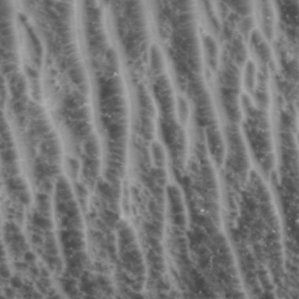
Label: non_frost